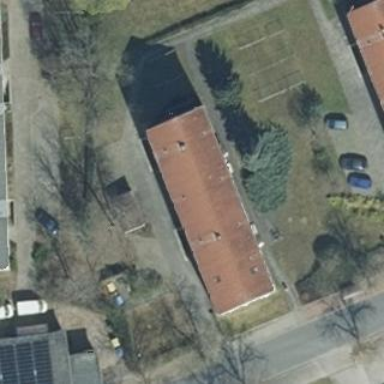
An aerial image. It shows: Gabled roof adorns the apartments building.